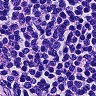
Metastatic tissue present: no